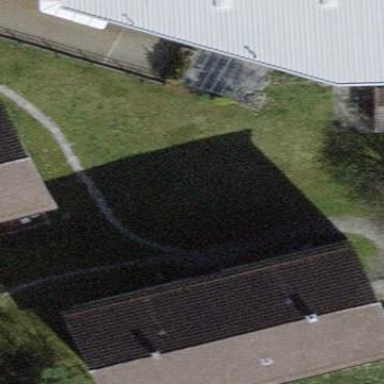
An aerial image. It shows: Gabled roof on building that houses apartments.